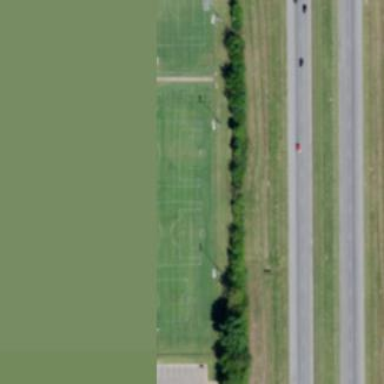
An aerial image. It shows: Soccer pitch designated for leisure and sports activities.